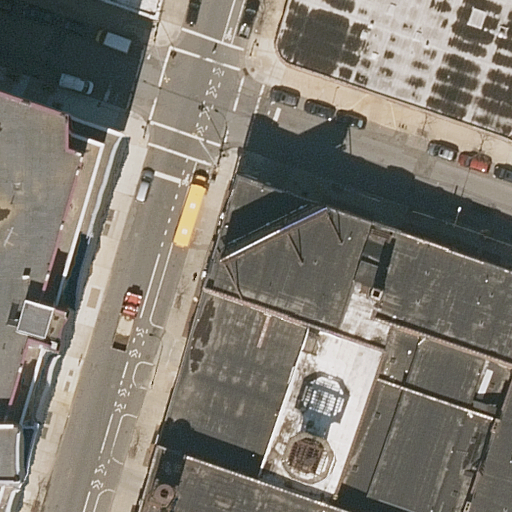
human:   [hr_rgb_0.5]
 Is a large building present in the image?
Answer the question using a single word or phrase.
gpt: yes

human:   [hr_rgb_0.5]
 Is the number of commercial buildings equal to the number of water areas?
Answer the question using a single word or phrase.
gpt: yes

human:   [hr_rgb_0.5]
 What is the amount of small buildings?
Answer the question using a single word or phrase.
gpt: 2

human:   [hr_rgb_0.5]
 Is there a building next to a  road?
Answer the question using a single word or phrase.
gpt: yes

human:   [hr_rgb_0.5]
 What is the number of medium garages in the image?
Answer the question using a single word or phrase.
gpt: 0

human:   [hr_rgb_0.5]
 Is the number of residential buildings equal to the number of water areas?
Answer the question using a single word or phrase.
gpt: no

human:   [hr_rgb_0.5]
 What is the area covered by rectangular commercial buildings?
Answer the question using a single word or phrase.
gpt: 0m2

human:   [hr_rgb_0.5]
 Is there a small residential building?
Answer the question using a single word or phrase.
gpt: yes

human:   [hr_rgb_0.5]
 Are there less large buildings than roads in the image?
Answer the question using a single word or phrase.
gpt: yes

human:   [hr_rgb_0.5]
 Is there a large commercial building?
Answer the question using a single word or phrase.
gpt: no

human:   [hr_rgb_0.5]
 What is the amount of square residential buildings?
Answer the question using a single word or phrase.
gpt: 0

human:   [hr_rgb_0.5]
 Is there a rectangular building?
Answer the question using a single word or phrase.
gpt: yes

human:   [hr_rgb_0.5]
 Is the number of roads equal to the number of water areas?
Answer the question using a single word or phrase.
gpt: no

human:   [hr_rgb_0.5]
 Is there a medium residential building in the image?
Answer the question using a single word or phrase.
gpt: yes

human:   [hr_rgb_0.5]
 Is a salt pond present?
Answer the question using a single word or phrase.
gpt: no

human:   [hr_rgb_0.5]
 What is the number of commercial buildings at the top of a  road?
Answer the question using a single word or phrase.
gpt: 0

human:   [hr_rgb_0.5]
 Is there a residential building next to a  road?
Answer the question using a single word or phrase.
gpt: yes

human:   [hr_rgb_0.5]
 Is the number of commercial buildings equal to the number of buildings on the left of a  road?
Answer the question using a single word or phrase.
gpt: no

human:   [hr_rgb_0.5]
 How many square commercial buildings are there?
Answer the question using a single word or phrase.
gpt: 0

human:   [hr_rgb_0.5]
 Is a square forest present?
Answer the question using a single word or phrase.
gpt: no

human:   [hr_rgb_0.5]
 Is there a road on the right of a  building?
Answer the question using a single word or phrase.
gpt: yes

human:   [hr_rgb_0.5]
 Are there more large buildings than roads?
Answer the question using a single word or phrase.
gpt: no

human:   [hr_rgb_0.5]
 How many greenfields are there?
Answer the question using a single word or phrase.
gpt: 0

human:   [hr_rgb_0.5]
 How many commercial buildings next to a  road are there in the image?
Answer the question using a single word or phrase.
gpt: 0

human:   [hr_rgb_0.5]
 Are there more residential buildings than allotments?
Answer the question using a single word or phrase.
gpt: yes

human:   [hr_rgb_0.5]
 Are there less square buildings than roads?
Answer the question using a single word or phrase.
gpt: yes

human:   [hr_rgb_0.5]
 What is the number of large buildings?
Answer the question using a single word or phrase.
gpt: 1

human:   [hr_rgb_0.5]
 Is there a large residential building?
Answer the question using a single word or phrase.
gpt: yes

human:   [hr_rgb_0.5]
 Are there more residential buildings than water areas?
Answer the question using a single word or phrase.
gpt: yes

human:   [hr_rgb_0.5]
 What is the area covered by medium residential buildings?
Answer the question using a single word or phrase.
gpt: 132m2

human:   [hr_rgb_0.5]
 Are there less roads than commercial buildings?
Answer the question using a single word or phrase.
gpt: no

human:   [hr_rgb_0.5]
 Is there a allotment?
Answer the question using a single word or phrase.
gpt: no

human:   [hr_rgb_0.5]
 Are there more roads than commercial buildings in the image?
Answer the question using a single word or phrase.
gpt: yes

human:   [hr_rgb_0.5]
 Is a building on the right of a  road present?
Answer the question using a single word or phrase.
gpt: yes

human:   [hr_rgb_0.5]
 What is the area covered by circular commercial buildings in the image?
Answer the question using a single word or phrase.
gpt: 0m2

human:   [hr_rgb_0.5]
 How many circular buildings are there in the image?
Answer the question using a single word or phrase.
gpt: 0